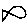
Label: fish